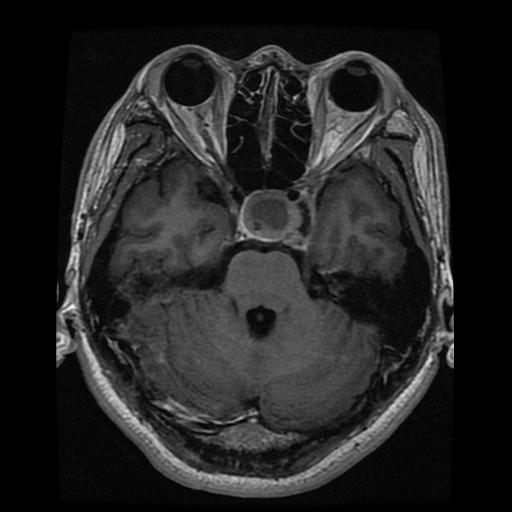
Label: pituitary